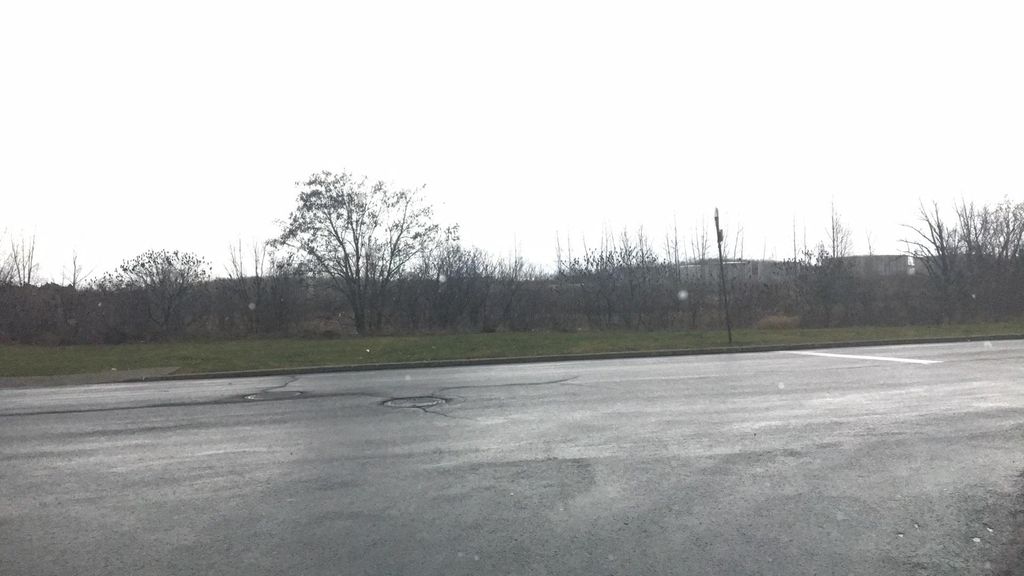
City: montreal